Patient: sex F, age 54
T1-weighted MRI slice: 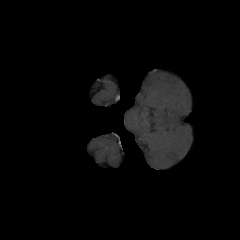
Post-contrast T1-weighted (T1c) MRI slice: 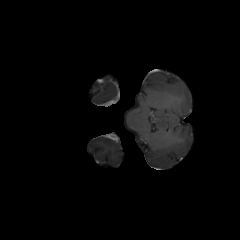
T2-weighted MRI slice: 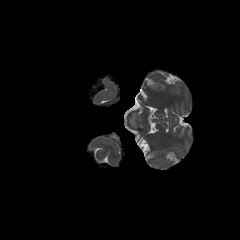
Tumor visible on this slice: no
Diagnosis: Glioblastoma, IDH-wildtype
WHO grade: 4